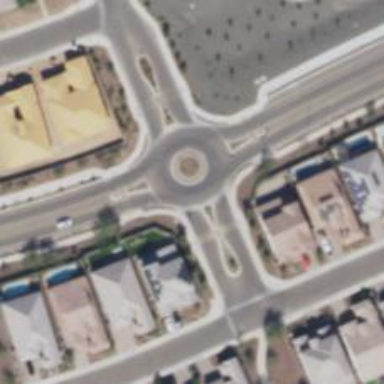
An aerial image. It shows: Roundabout at tertiary road junction.